Breast ultrasound image
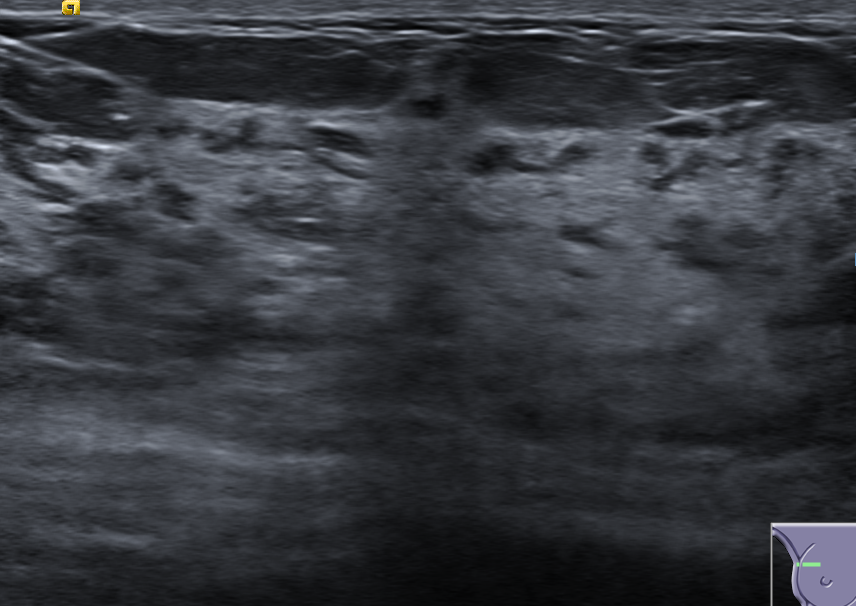
Diagnosis: normal